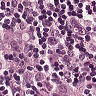
Metastatic tissue present: yes